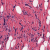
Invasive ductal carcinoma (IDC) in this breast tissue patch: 0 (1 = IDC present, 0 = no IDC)